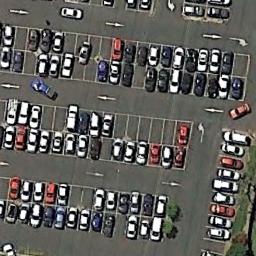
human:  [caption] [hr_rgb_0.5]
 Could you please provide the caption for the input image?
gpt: The parking lot has lots of parked cars of different colors but some parking spaces are still empty .

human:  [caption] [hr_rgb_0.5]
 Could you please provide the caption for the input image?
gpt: Four rows of cars were parked in the open space in front of the building .

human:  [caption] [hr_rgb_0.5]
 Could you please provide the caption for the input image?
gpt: Many cars of different styles are on the parking lot .

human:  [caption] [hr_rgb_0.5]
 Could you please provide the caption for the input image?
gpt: The parking lot is full of cars .

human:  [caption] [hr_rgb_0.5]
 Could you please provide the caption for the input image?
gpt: There are many cars and some empty space on the parking lot .